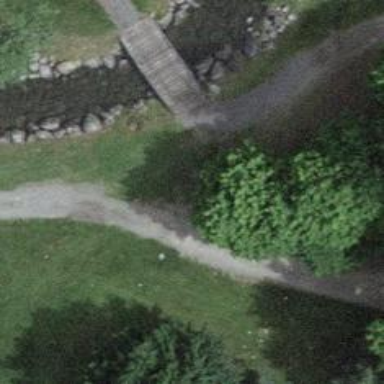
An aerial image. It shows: Designated golf cart path along well-maintained grade1 track.